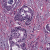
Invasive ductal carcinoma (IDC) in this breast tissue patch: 1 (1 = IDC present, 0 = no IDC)